Question: I am trying to read perfmon counters for category ".NET CLR Exceptions". Below is code for same. What I am seeing is looks like different data being shown in Windows Perfmon counter and console application I built.
'''
PerformanceCounterCategory netClrExceptionCat = new PerformanceCounterCategory(".NET CLR Exceptions");
foreach (PerformanceCounter counter in netClrExceptionCat.GetCounters("_Global_"))
{
Console.WriteLine(string.Format(" Counter: {0} : Value : {1}", counter.CounterName, counter.RawValue));
}
'''

I would appreciate if someone can please point me to right direction in case I am doing something wrong here.
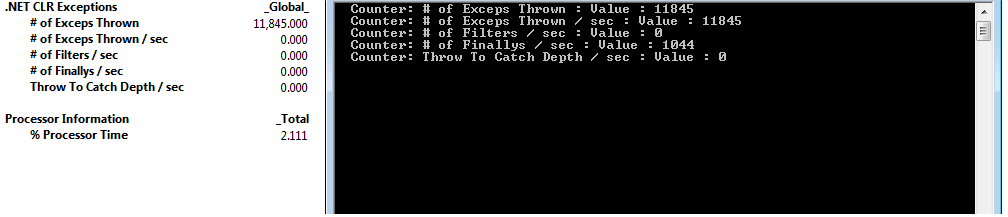
Answer: Notice that the discrepancy is on the derived "per second" values. These kinds of counters are somewhat counterintuitive. The OS does not keep a standard instantaneous value for you to obtain. Keeping track of the elapsed time and performing division is done in the application consuming the counter. For example, if you query the counter with a delay of 5 seconds between calls, your application divides the difference of the counter's raw value by 5. Now, your application will not be using the exact same delay or even likely capture any of the samples at the same time. Therefore, your values will be anywhere from slightly or vastly different.